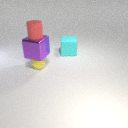
small red rubber cylinder above large purple metal cube